Aerial crown-view tile of a tropical tree (Barro Colorado Island, Panama), acquired 20241216:
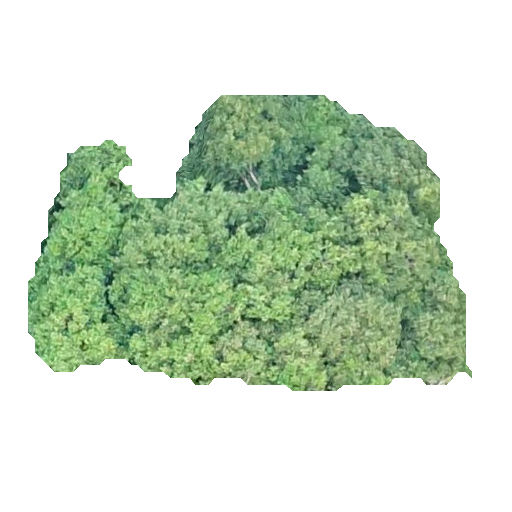
Species: Prioria copaifera
GBIF accepted scientific name: Prioria copaifera
Crown area: 143.193 m²